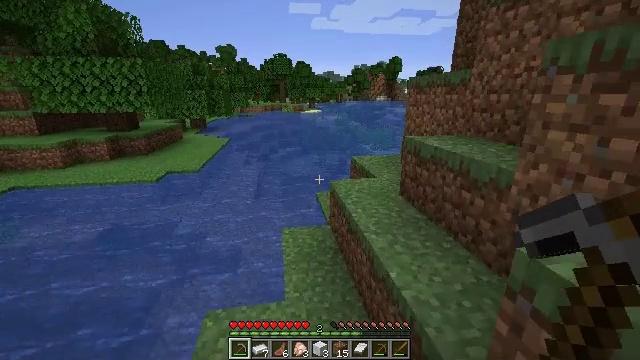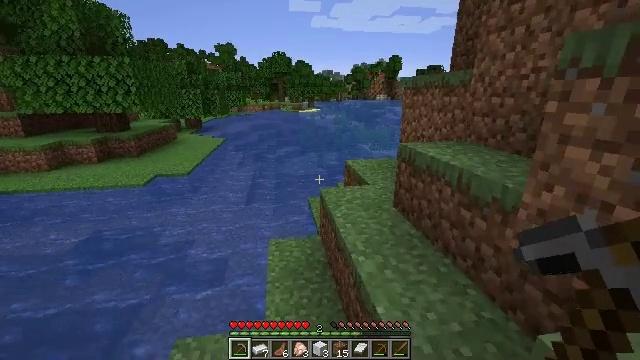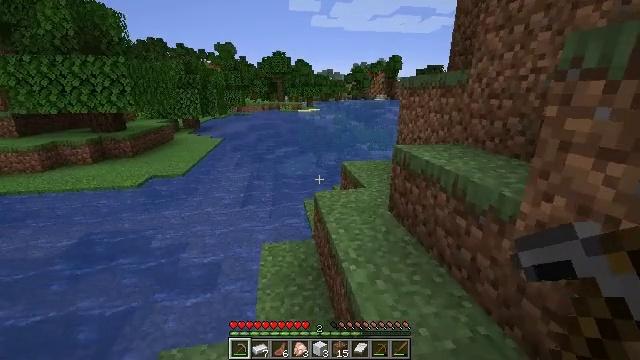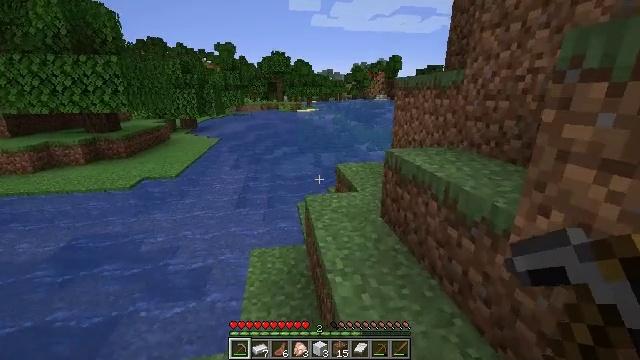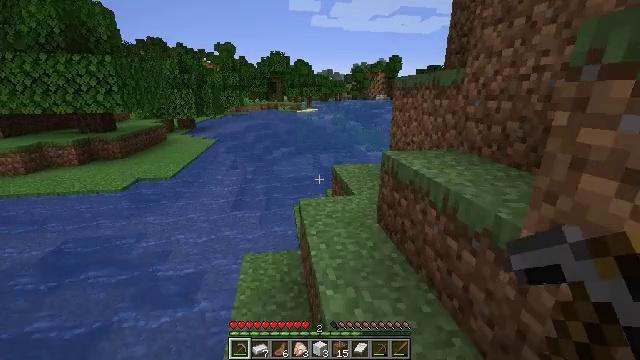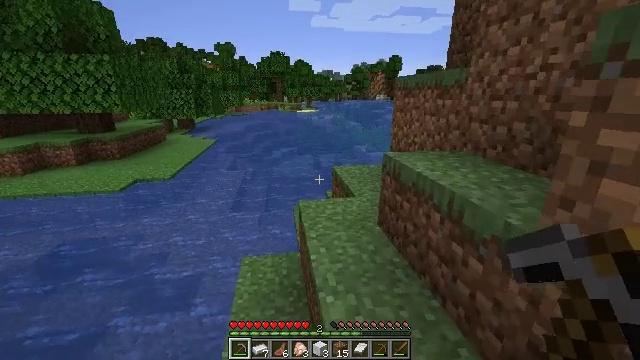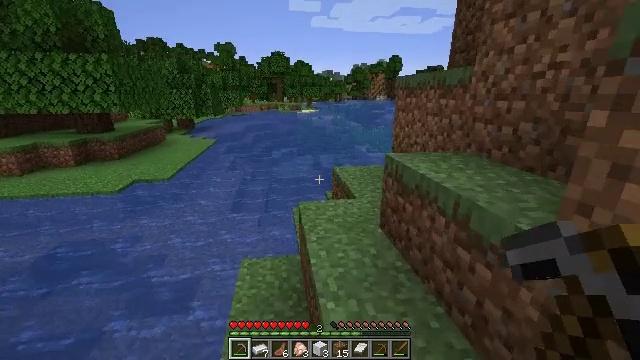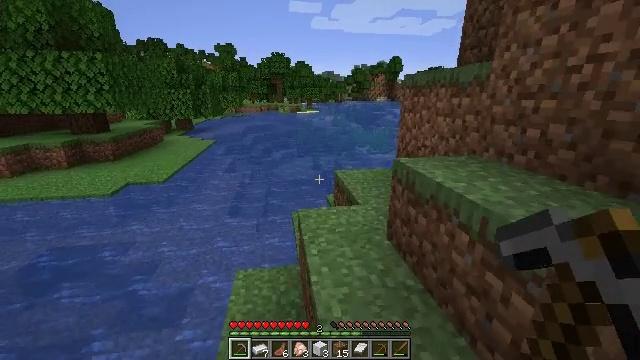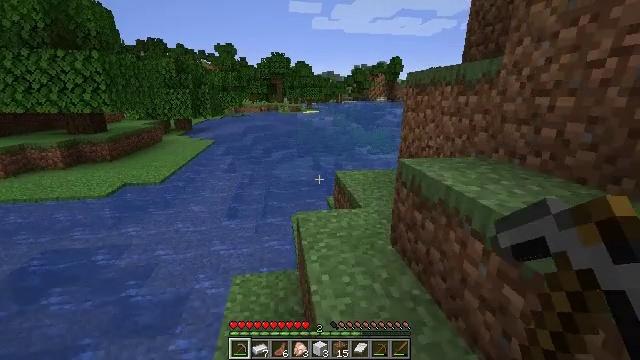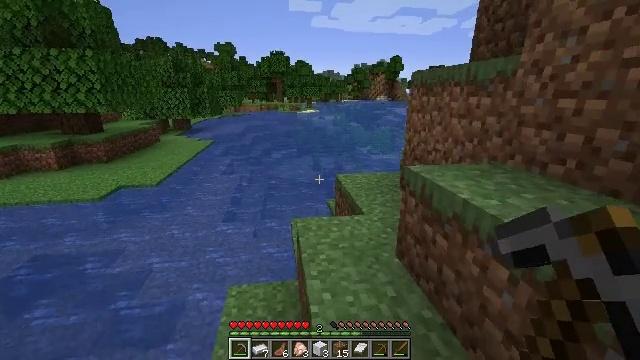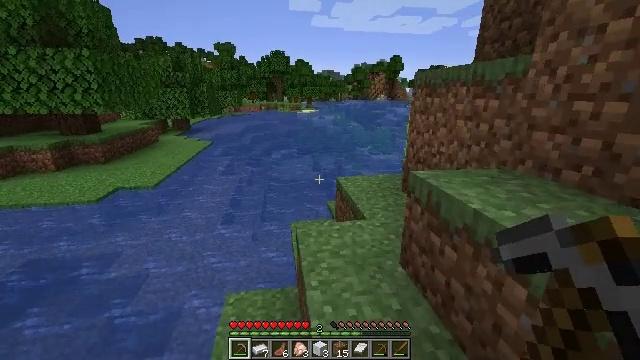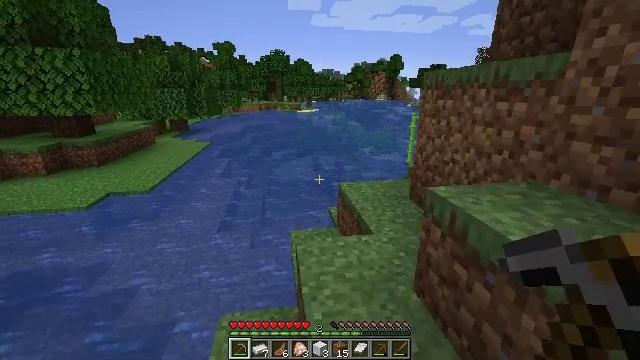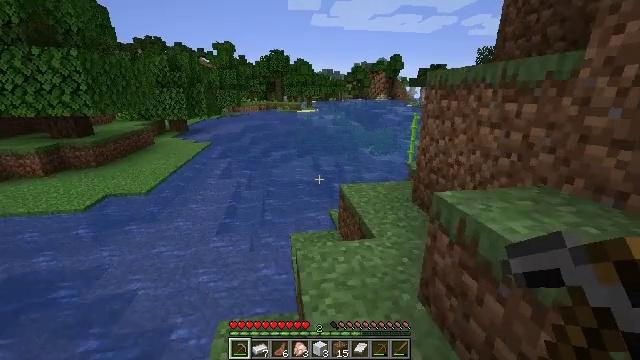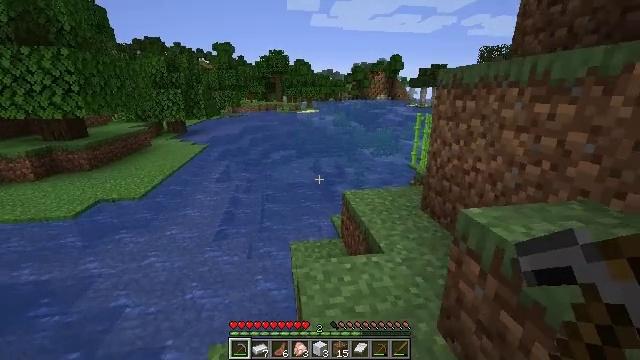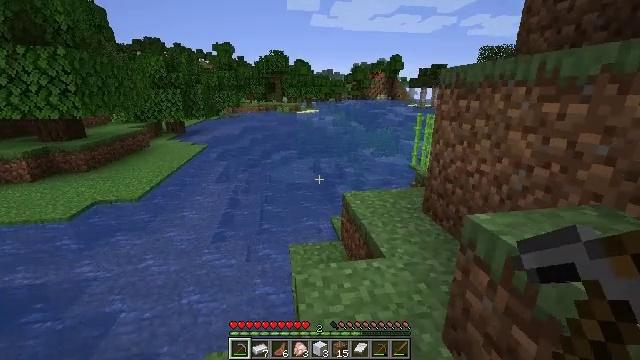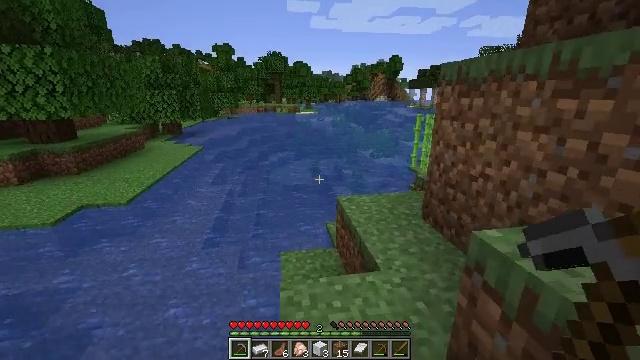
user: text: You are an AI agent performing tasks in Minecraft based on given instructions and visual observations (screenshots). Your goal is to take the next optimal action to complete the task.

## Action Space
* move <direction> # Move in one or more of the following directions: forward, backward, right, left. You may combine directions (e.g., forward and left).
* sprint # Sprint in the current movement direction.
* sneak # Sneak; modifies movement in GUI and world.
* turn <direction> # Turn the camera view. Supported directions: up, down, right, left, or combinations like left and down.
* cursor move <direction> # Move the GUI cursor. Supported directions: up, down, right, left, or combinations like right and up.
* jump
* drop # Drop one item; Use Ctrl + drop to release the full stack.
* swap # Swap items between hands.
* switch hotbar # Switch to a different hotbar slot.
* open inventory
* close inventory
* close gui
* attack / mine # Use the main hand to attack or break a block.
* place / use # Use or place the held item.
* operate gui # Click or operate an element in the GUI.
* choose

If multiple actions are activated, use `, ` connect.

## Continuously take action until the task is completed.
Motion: motion action
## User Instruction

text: Gather the chest from its place.
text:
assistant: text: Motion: move forward and move right
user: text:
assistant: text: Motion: move forward and move right
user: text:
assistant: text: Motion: move forward and move right
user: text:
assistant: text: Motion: move forward and move right
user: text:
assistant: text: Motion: move forward and move right
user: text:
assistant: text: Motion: move forward
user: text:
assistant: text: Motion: move forward
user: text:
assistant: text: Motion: move forward
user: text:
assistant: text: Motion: move forward
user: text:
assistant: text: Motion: move forward
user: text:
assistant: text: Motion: move forward
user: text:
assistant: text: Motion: move forward
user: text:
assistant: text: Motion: move forward
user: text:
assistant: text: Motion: move forward and move right
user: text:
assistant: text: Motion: move forward and move right
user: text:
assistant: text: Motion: move forward and move right
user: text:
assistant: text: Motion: move forward
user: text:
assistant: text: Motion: move forward
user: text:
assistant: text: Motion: move forward
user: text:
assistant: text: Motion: move forward
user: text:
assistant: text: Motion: move forward
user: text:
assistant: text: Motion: move forward
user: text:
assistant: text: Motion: move forward
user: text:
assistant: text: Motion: move forward
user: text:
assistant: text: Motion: move forward
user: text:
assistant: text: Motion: move forward, turn right
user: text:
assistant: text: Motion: move forward, turn right
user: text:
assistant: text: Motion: move forward, turn right
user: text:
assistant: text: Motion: move forward, turn right
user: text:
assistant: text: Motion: move forward, turn right